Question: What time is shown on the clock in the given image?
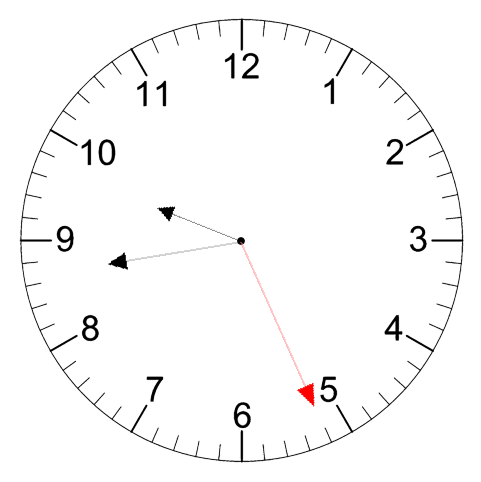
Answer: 09:43:26